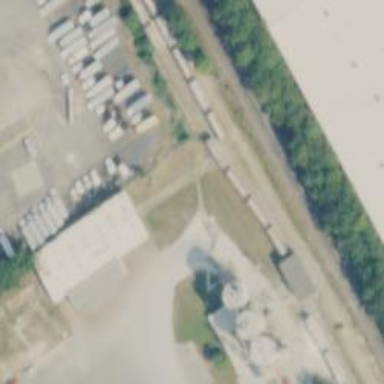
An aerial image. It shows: Rail spur service.